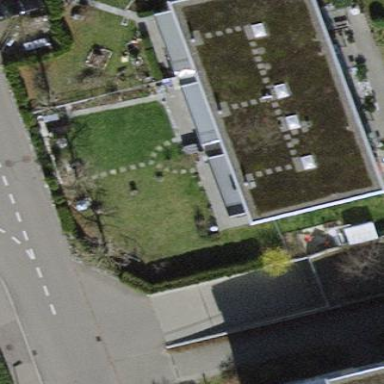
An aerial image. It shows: Flat-roofed building.